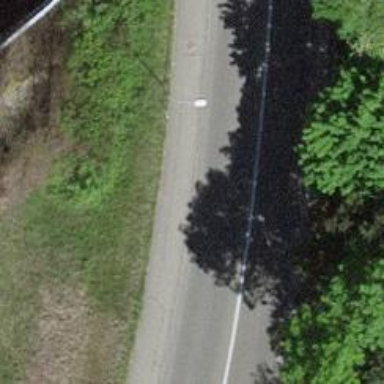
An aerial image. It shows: Tertiary road with asphalt surface.